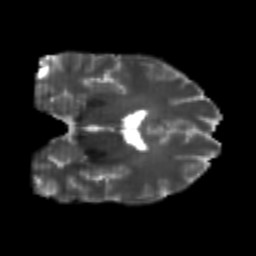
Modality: T2w
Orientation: coronal
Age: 24
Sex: male
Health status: healthy
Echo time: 0.074 s